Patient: sex M, age 29
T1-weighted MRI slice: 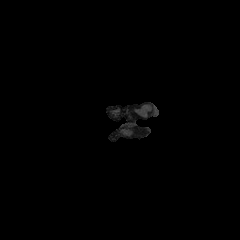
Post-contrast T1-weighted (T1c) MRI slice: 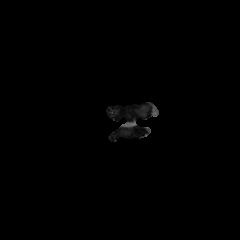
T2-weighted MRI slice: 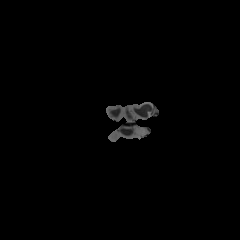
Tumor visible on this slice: no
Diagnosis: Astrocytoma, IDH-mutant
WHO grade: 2